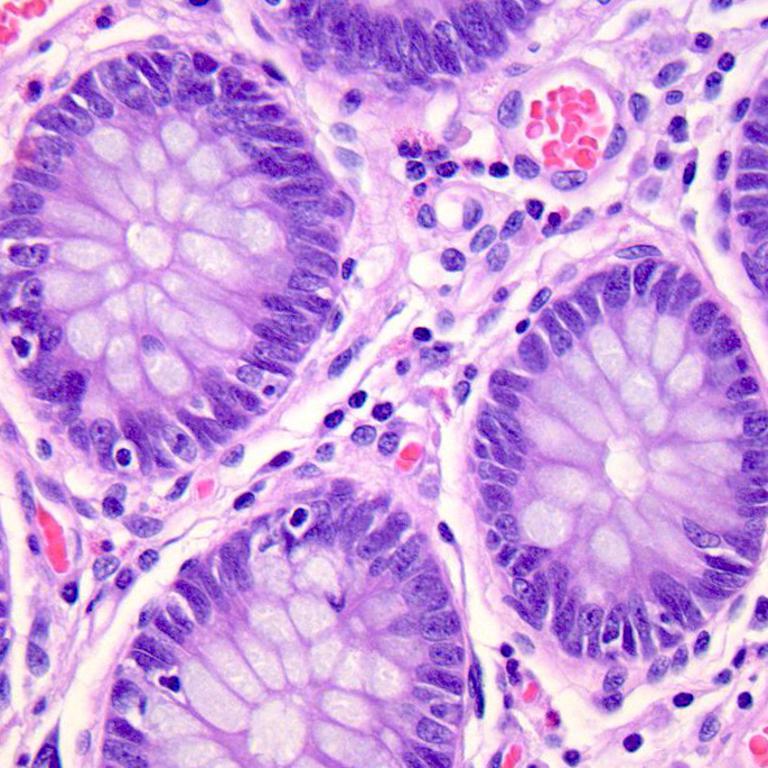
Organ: colon
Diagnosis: benign